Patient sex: M
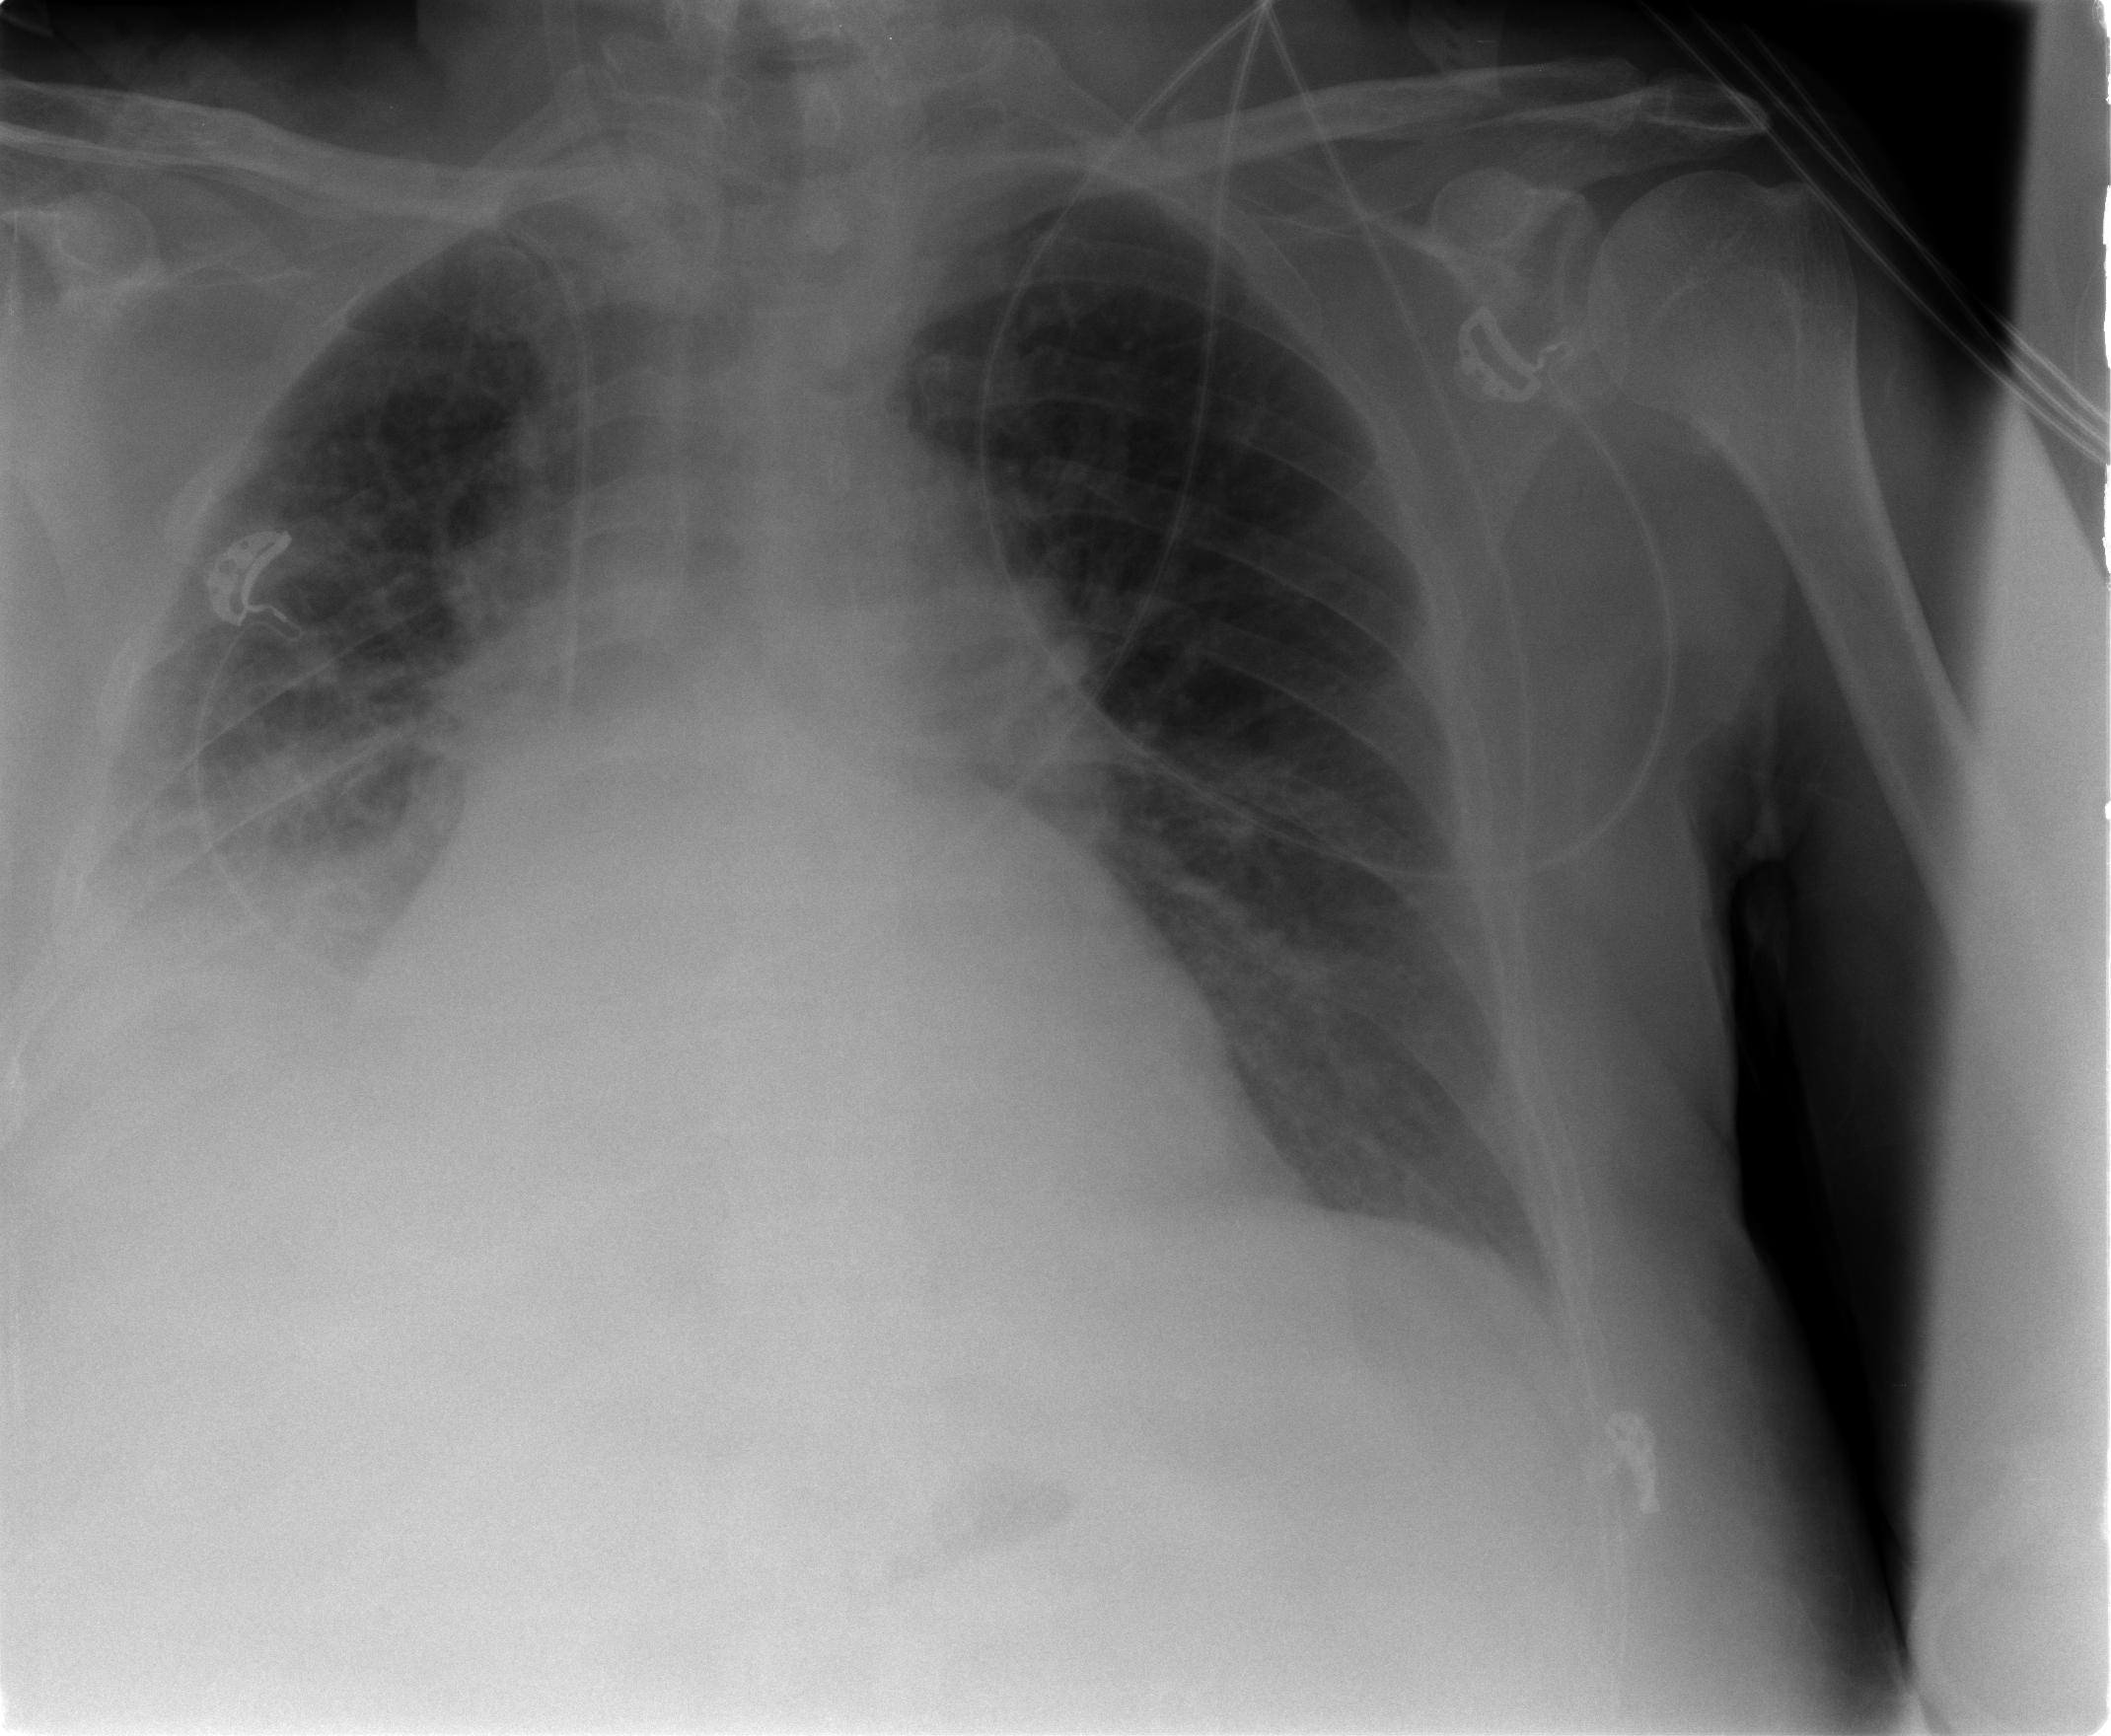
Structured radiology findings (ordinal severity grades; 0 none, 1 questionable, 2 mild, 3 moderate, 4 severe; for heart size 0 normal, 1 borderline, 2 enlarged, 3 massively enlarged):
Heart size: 2
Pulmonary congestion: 2
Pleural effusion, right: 3
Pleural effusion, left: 2
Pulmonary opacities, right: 2
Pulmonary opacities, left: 1
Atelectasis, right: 3
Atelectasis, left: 2